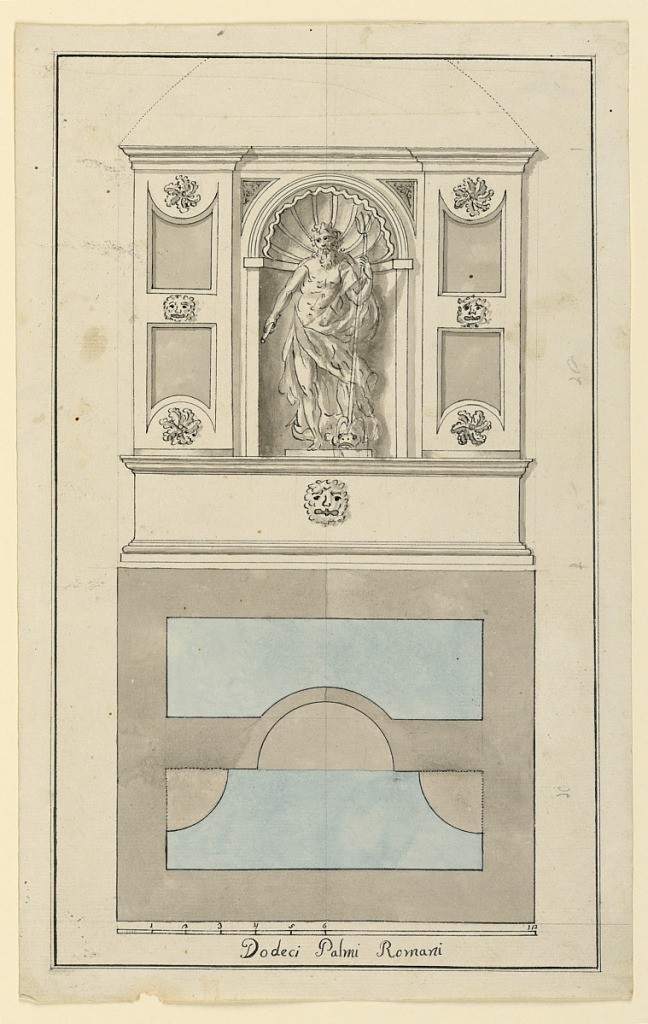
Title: Project for a Fountain
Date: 1800–1825
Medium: Pen and black ink, brush and gray and blue wash, traces of graphite, on off-white laid paper
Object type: Drawing
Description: A statue of Neptune stands in a niche which is flanked by narrow wall panels. The water pours from a dolphin. The plan underneath shows that the wall with the niche stands between two water basins, in front and in the rear. Underneath: the scale, "Dodeci Palmi Romani".